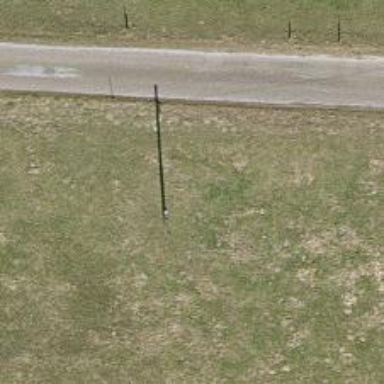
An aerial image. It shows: Power pole.